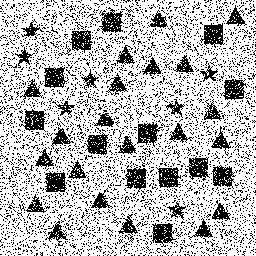
Squares: 14
Triangles: 21
Stars: 7
Total shapes: 42